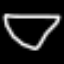
Label: diamond